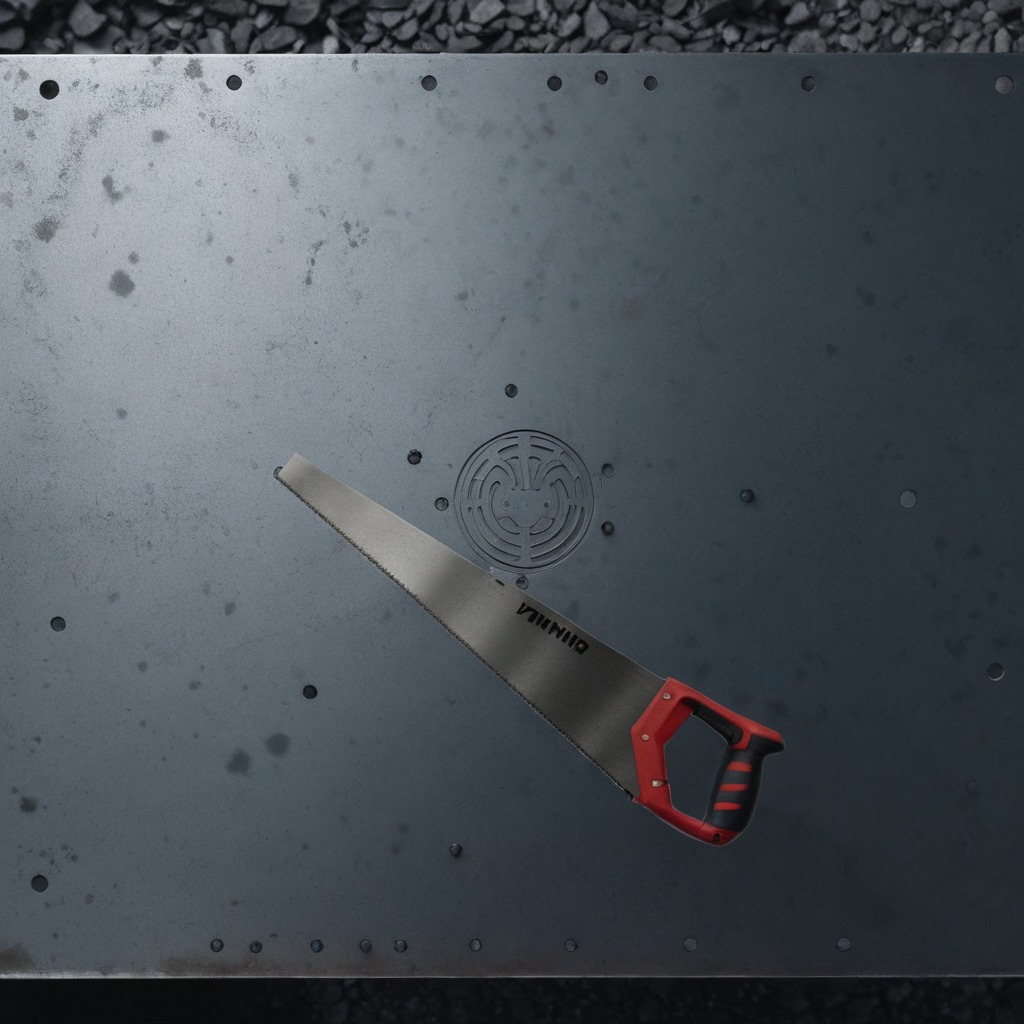
A handheld metal saw is lying on the cold steel table in a mining workshop.